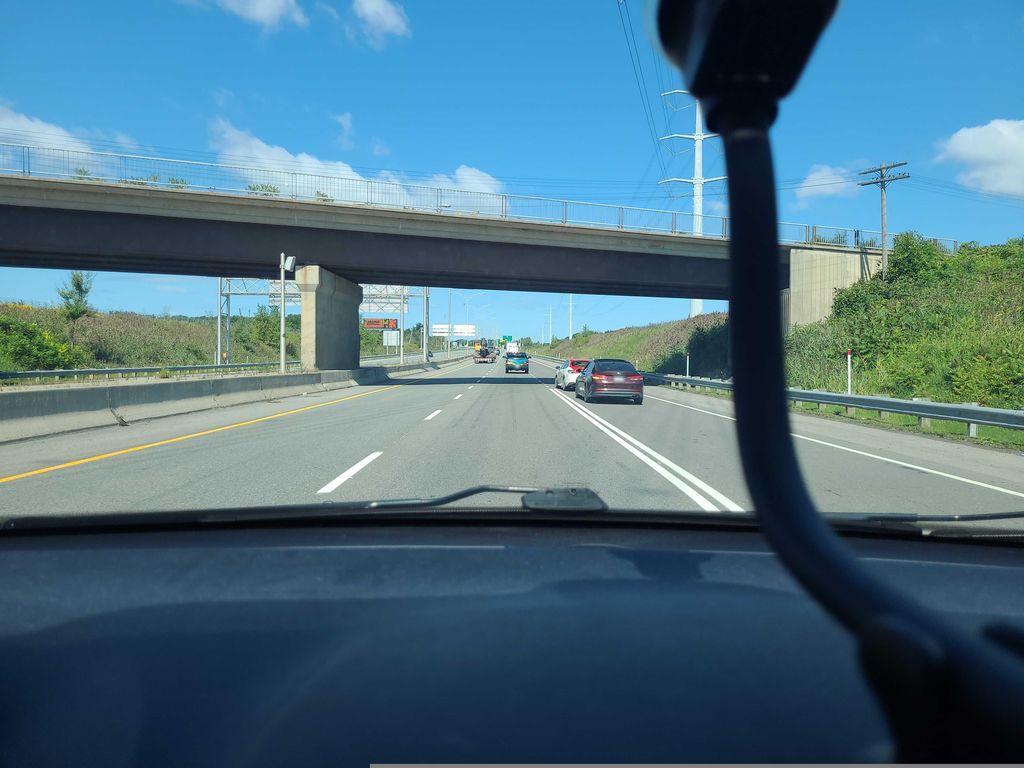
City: montreal